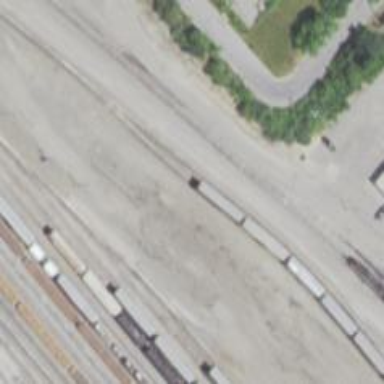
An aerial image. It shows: Railway yard used for servicing trains.